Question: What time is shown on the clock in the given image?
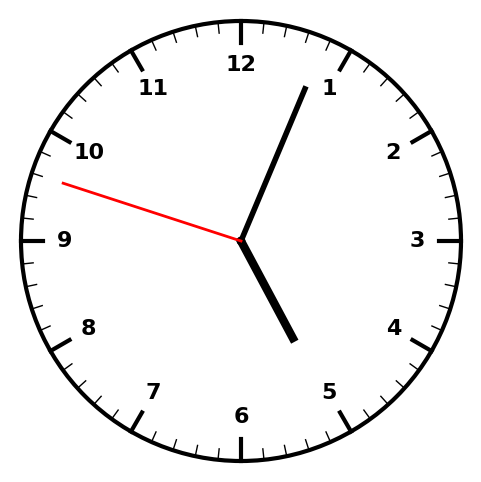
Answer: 05:03:48